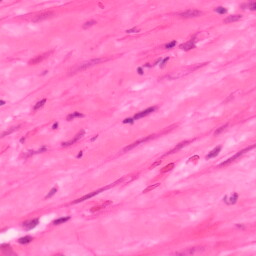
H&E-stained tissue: Colon